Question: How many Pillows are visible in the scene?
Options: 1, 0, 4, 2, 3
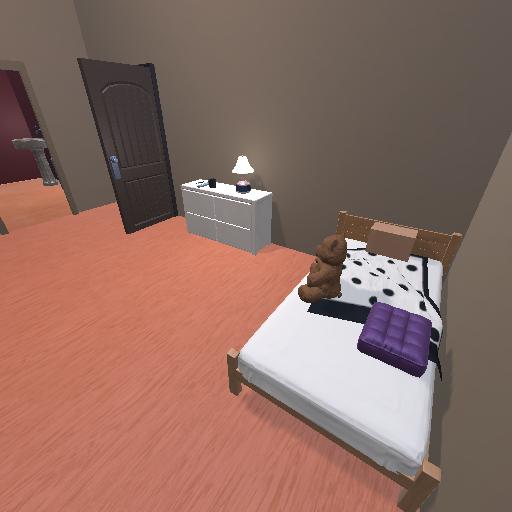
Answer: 1